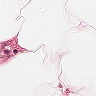
Metastatic tissue present: no